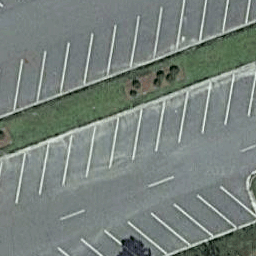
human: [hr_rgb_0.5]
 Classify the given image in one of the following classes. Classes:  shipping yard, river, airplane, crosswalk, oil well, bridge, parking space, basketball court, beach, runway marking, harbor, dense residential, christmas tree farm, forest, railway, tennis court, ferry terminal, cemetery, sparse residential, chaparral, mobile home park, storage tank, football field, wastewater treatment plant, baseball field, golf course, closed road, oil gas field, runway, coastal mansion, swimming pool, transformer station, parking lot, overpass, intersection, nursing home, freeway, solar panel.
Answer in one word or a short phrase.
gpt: parking space